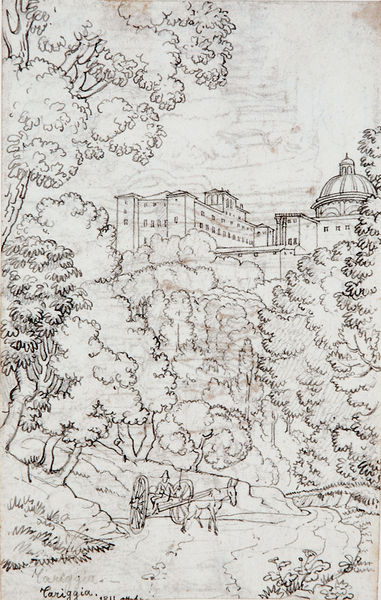
Titel: Ariccia, Blick auf die Chiesa dell'Assunta mit dem Palast der Chigi
Künstler: Ludwig Vogel
Standort: Schweinfurt
Institution: Museum Georg Schäfer
Schlagwörter: baum, berg, blätter, feder, felsen, himmel, laub, mann, schatten, wasser, weiß, wolken, bäume, fluss, grün, landschaft, menschen, stadt, ufer, äste, blume, blumen, fenster, frau, grau, hell, hut, licht, männer, schwarz, skizze, strasse, zeichnung, dach, gebäude, gras, haus, park, schloss, tier, weg, wiese, architektur, mensch, signatur, bach, häuser, hügel, natur, stamm, brücke, busch, gewässer, kirche, pfad, blatt, pflanzen, wald, anhöhe, esel, kamin, karren, kinder, pferd, reiter, rund, räder, turm, garten, papier, ansicht, fassade, italien, ort, fels, dorf, dächer, mauer, linien, kutsche, arbeiter, rad, wagen, kuppel, stämme, striche, tusche, burg, kloster, türmchen, türme, palast, linie, festung, schraffur, radierung, schwarzweiß, kutscher, schraffiert, bleistift, entwurf, maultier, villa, buchen, gefängnis, mauern, reise, laubbäume, achse, fort, gespann, buche, mausoleum, klassizistisch, federzeichnung, fuhrwerk, karussel, pferdekutsche, tuschezeichnung, zeichnug, klosteranlage, feste, zitadelle, burg7, cariggia, esel7, festunf, landschaftszeichnung, pferdekarren, zeichnung skizze, eselkarren, eselskarren, zeichnung#, carrigia, schwazrweiß